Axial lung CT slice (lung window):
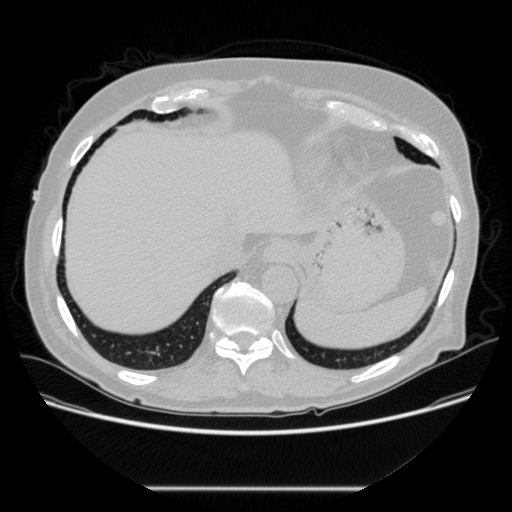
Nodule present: no